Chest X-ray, AP view. Patient: 37 years old, sex M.
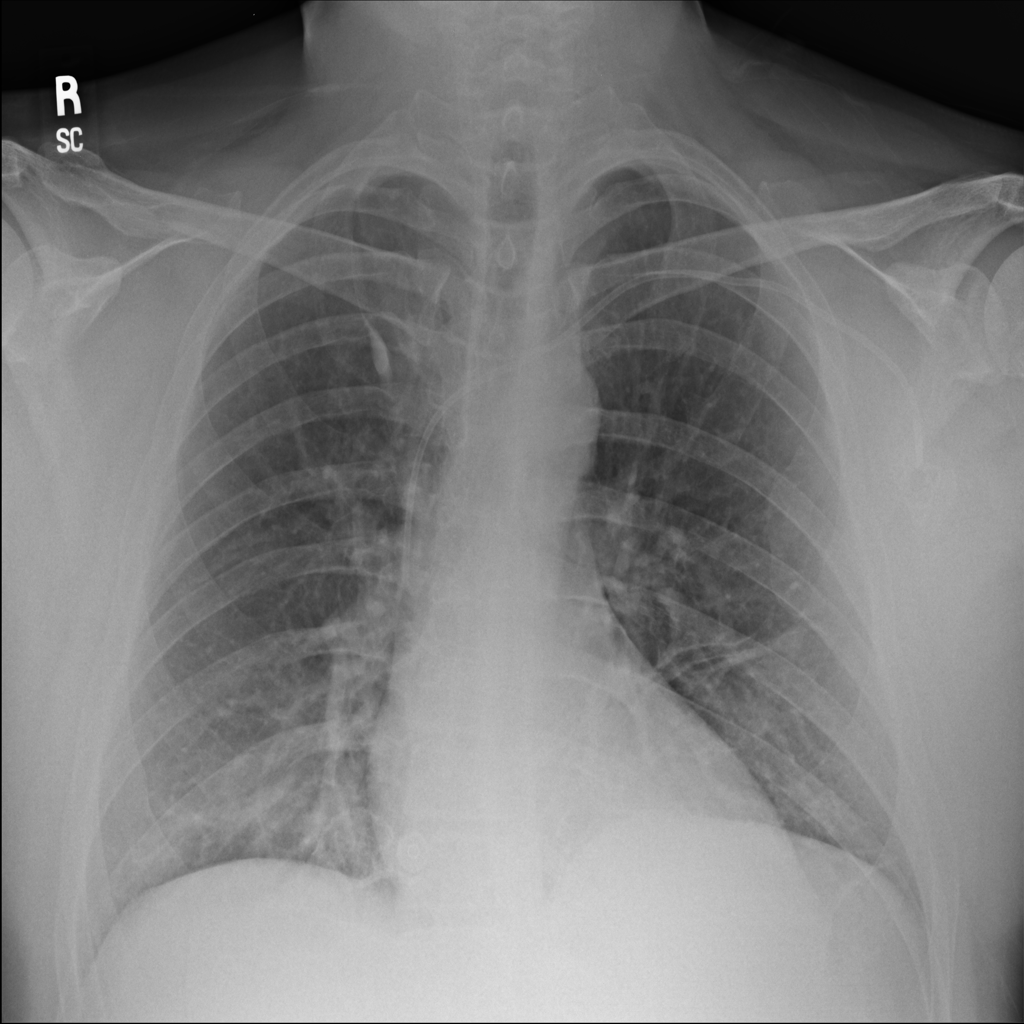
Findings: No Finding